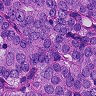
Metastatic tissue present: yes